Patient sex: M
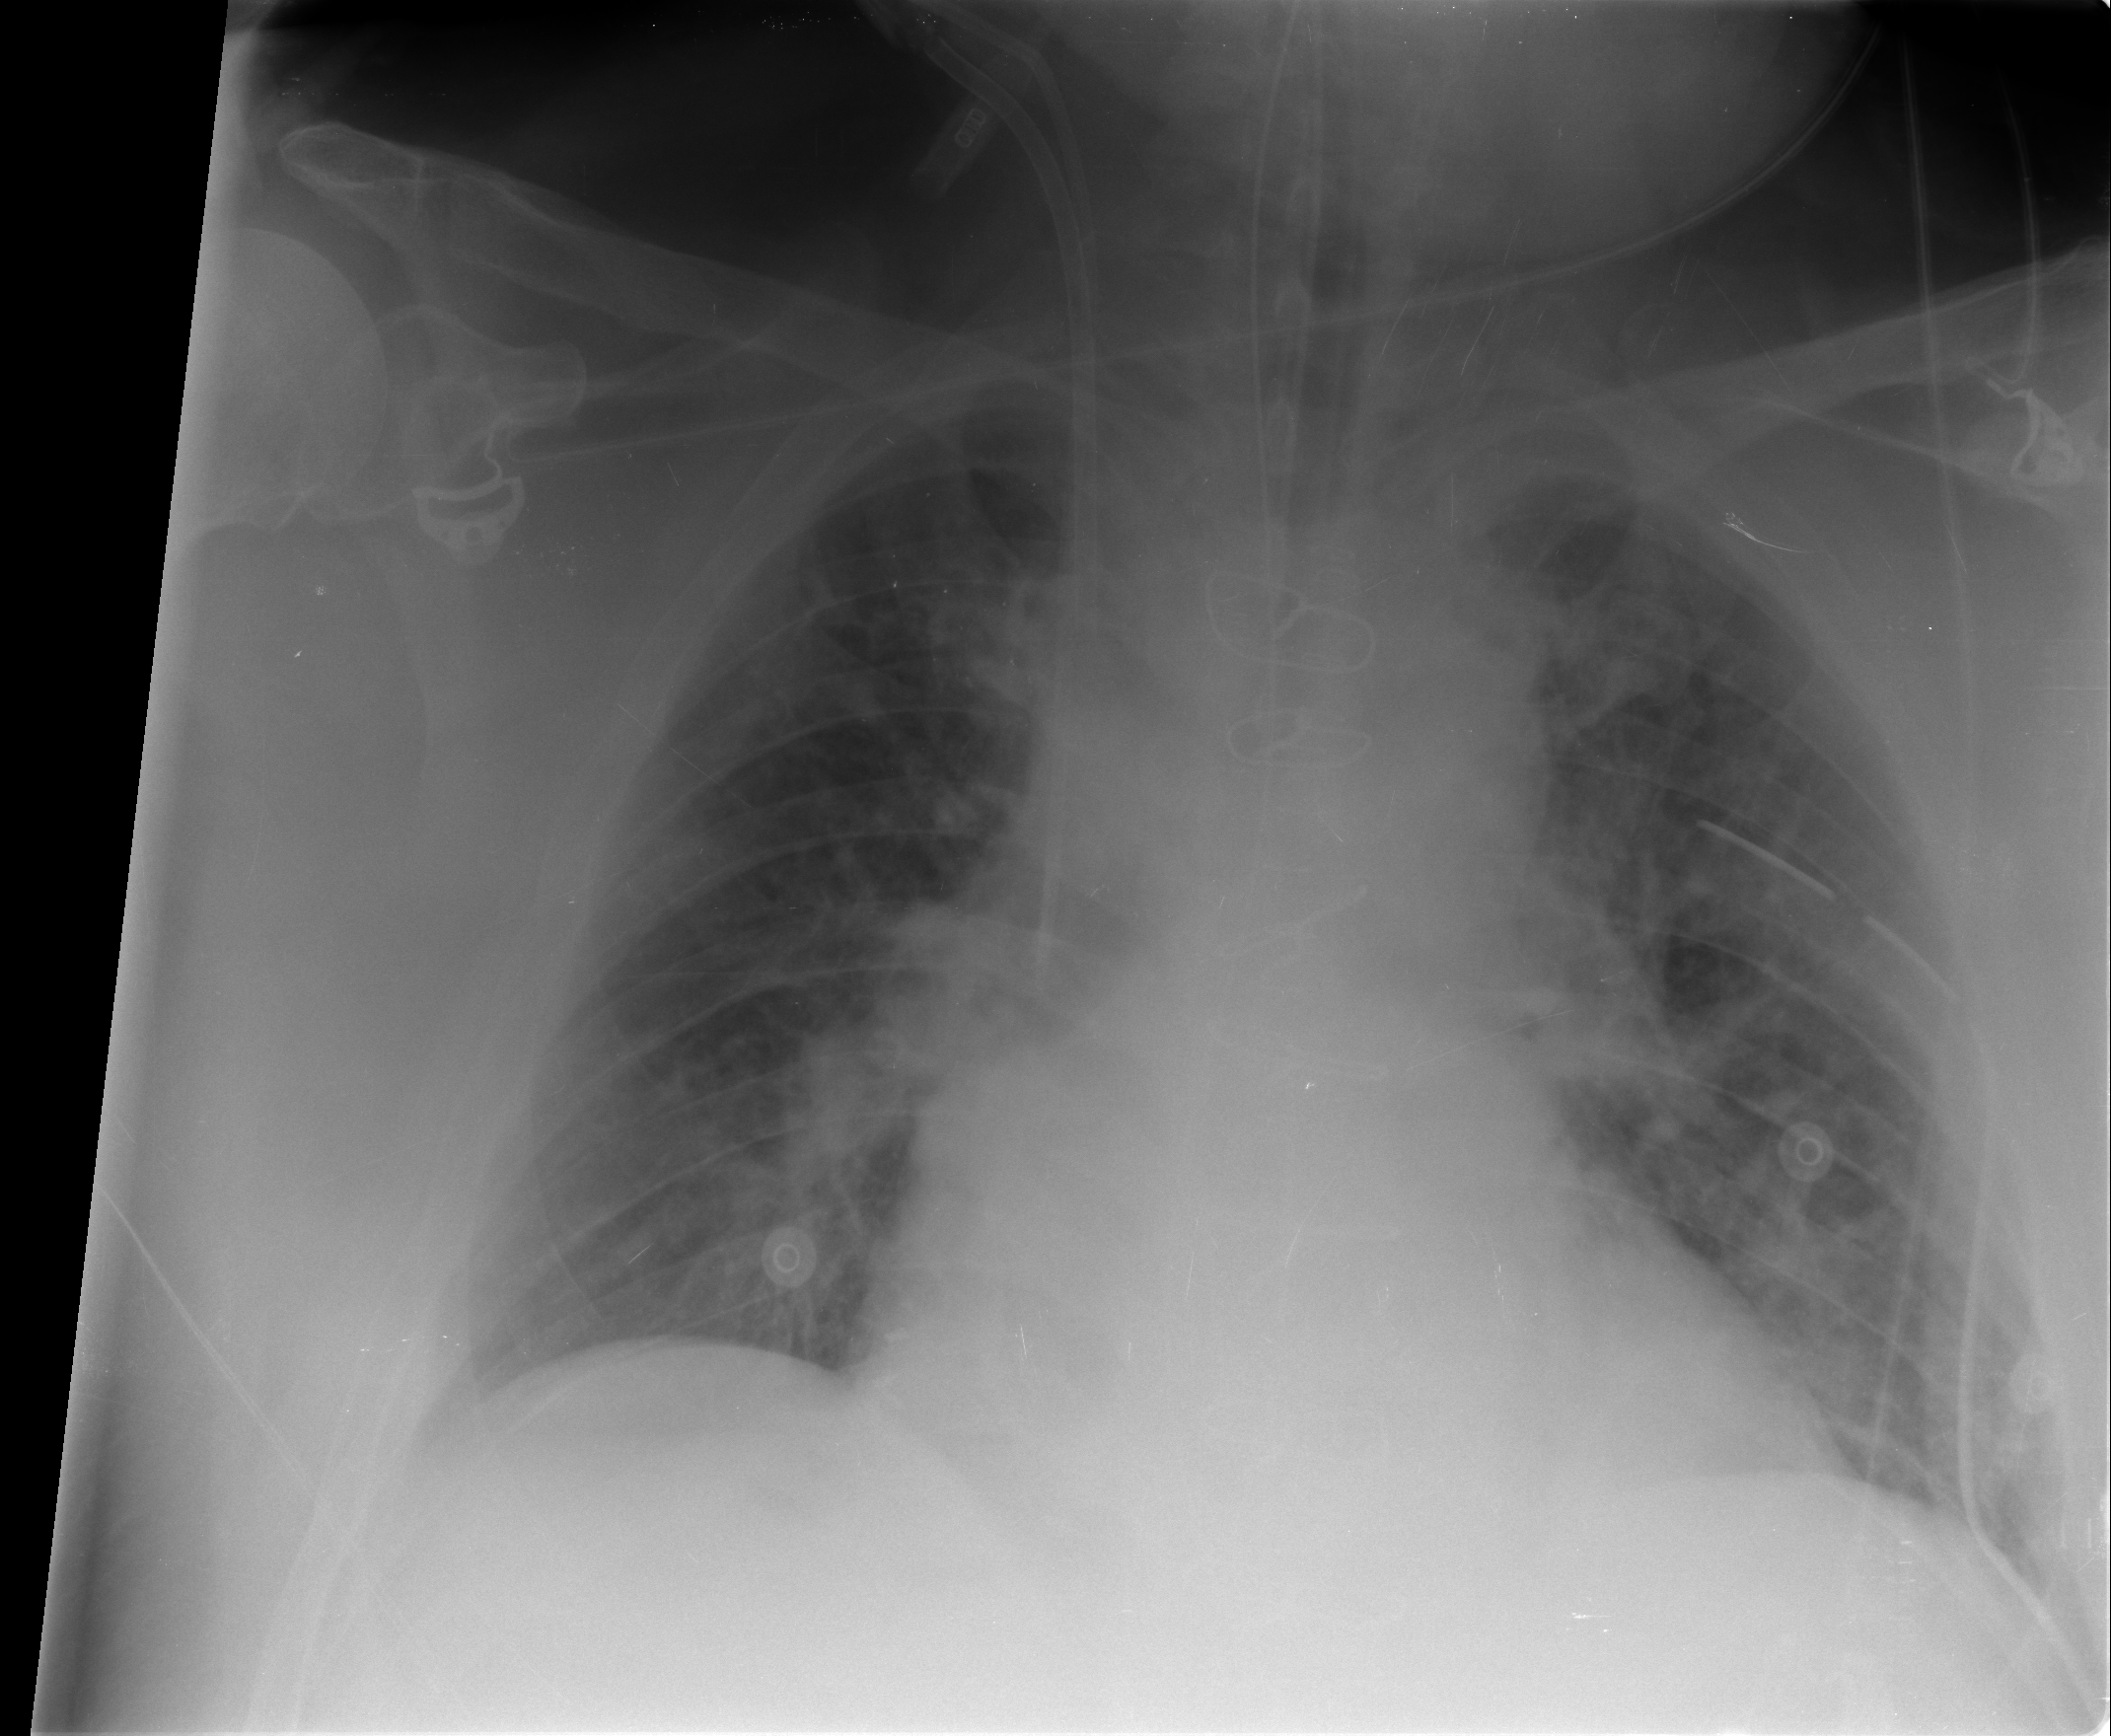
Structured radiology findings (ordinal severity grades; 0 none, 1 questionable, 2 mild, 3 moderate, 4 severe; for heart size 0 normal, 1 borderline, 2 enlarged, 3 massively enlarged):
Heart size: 2
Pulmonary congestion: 2
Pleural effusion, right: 0
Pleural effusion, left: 0
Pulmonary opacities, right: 0
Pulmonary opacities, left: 0
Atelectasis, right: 2
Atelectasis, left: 2